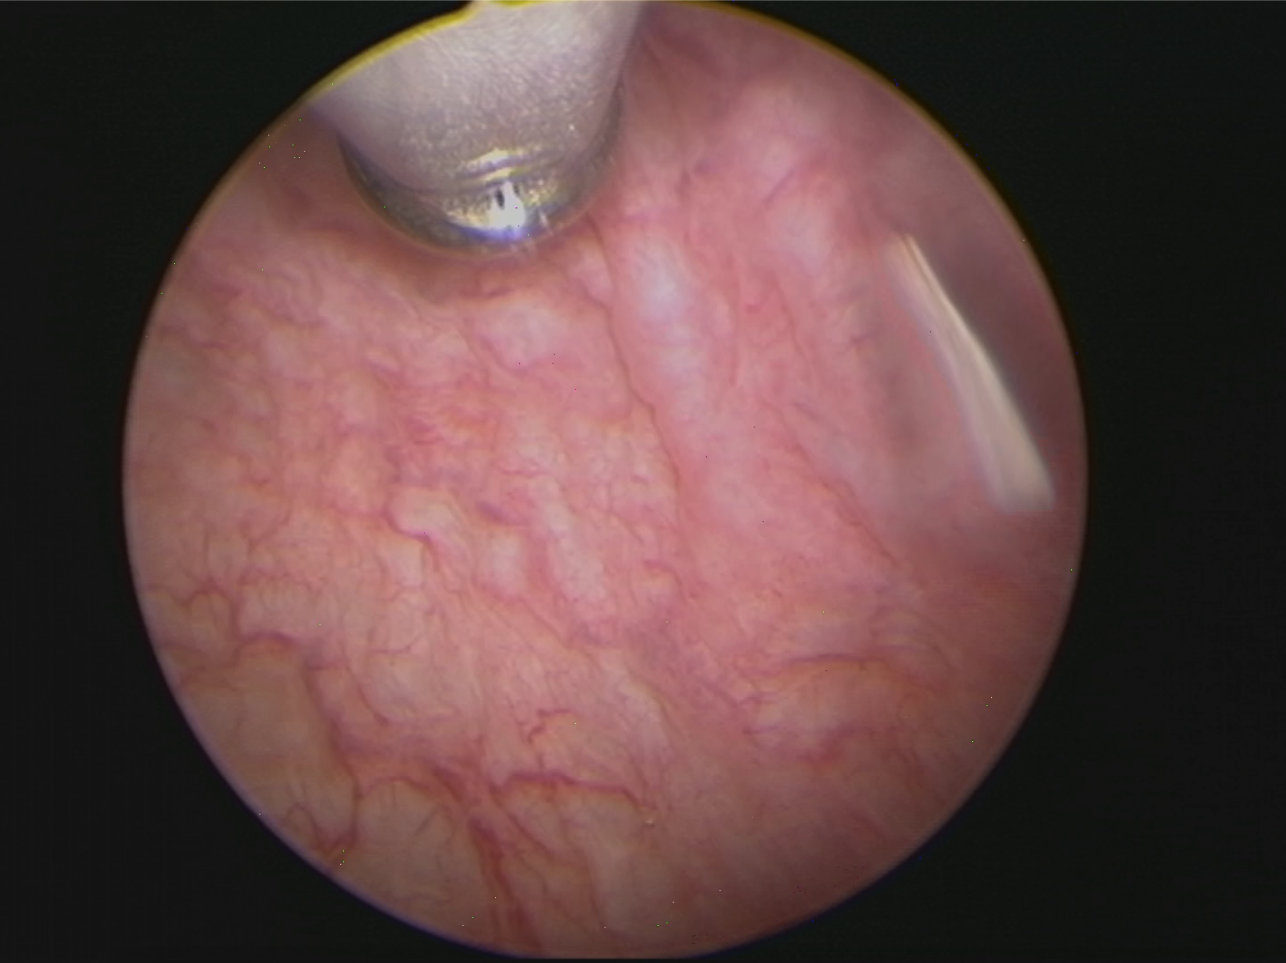
Modality: WLC
Class: Foreign bodies
Subclass: BiopsyForcep
Lesion: L0
Bladder cancer association: No